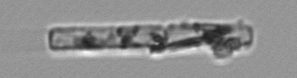
Label: Guinardia_delicatula